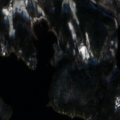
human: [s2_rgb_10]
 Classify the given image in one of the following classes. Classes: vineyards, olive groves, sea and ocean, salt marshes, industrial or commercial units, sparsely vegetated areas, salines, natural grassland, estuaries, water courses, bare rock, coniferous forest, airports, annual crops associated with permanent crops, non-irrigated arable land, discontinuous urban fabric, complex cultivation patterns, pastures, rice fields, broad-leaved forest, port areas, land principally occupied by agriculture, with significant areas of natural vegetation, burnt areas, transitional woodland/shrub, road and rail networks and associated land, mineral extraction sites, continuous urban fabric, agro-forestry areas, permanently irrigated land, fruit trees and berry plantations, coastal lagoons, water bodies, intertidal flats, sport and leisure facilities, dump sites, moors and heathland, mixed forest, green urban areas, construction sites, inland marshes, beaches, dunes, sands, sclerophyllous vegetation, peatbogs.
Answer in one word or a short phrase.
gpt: non-irrigated arable land, coniferous forest, mixed forest, water bodies